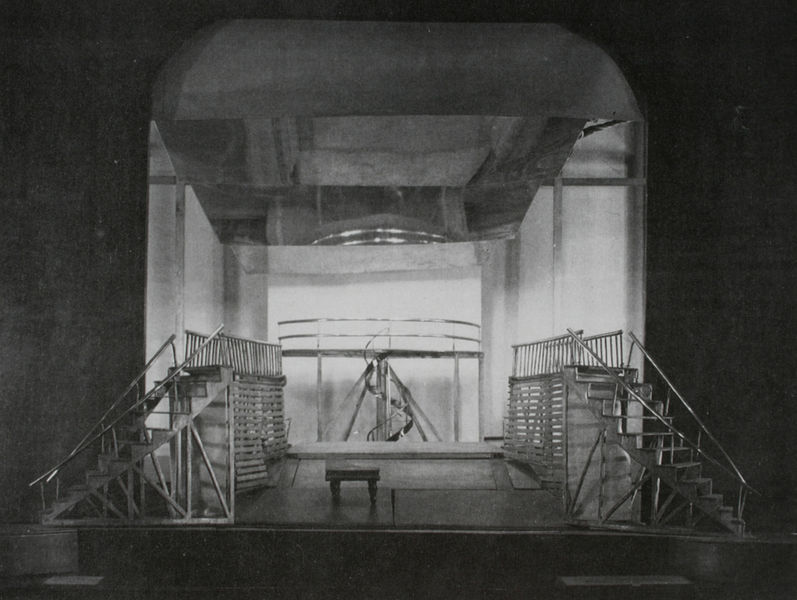
Titel: Bühnenbild zu "Wehe dem Verstand" von Alexander Grobojedow
Künstler: Wiktor Schestakow
Standort: Moskau
Schlagwörter: dunkel, schatten, weiß, grau, hell, holz, licht, raum, schwarz, tisch, architektur, brüstung, decke, innen, bühne, theater, rechts, bogen, zwei, linien, bühnenbild, empore, saal, treppe, treppen, glanz, metall, geländer, stufen, gestell, menschenleer, schauspiel, pfosten, foto, fotografie, photographie, wände, gerüst, gewölbe, links, schwarzweiß, photo, toff, wendeltreppe, streben, kulissen, stiegen, holm, holme, tüchers